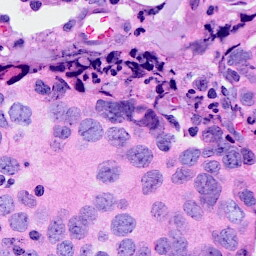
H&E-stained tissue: Breast